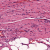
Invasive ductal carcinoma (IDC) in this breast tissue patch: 0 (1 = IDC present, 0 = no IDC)